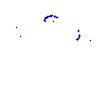
Particle: proton